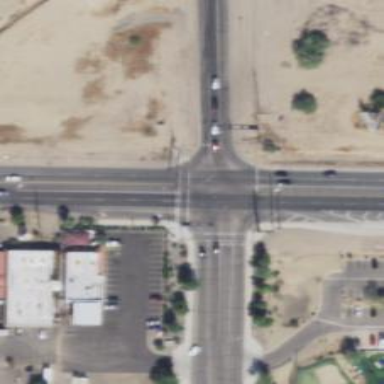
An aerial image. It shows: Solid stop line on the road.